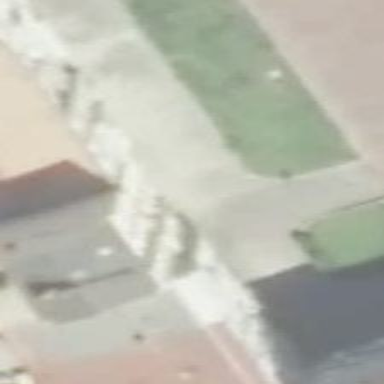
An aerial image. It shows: Part of building.